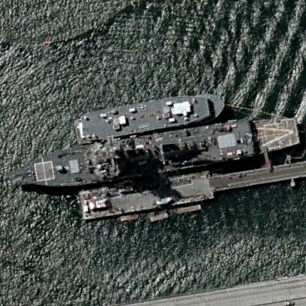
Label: destroyer